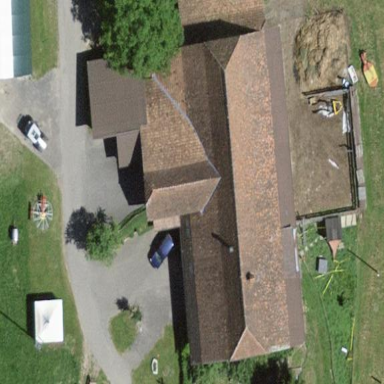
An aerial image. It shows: Farm building.